Group 1:
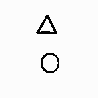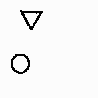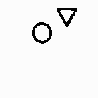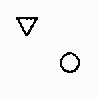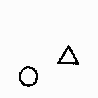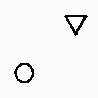
Group 2:
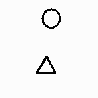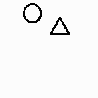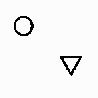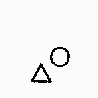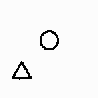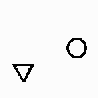
Rule separating the two groups: Triangle above circle vs. circle above triangle.
Concepts: above_below, fewer, greater, greater than, less, less than, lesser, more, quantity_comparison, triangle
Author: Mikhail M. Bongard
Reference: M. M. Bongard, Pattern Recognition, Spartan Books, 1970, p. 225.